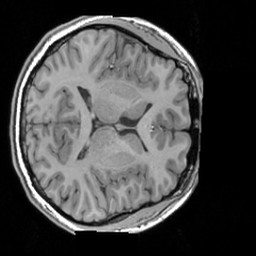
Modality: T1w
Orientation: axial
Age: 22
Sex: female
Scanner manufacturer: siemens
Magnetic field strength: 3 T
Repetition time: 1.63 s
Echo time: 0.00311 s